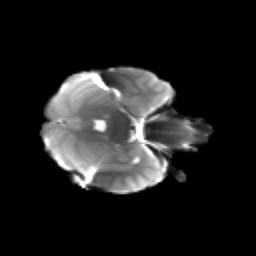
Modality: T2w
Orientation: axial
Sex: male
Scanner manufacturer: siemens
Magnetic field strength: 3 T
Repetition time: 5 s
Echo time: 0.071 s